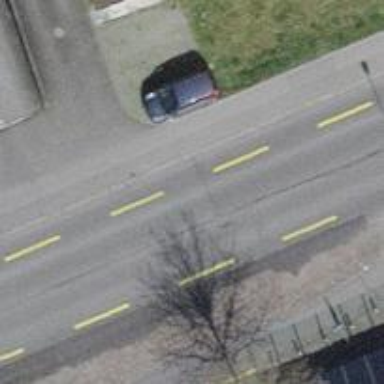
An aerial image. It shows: Bus stop equipped with public transport stop position.